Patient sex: M
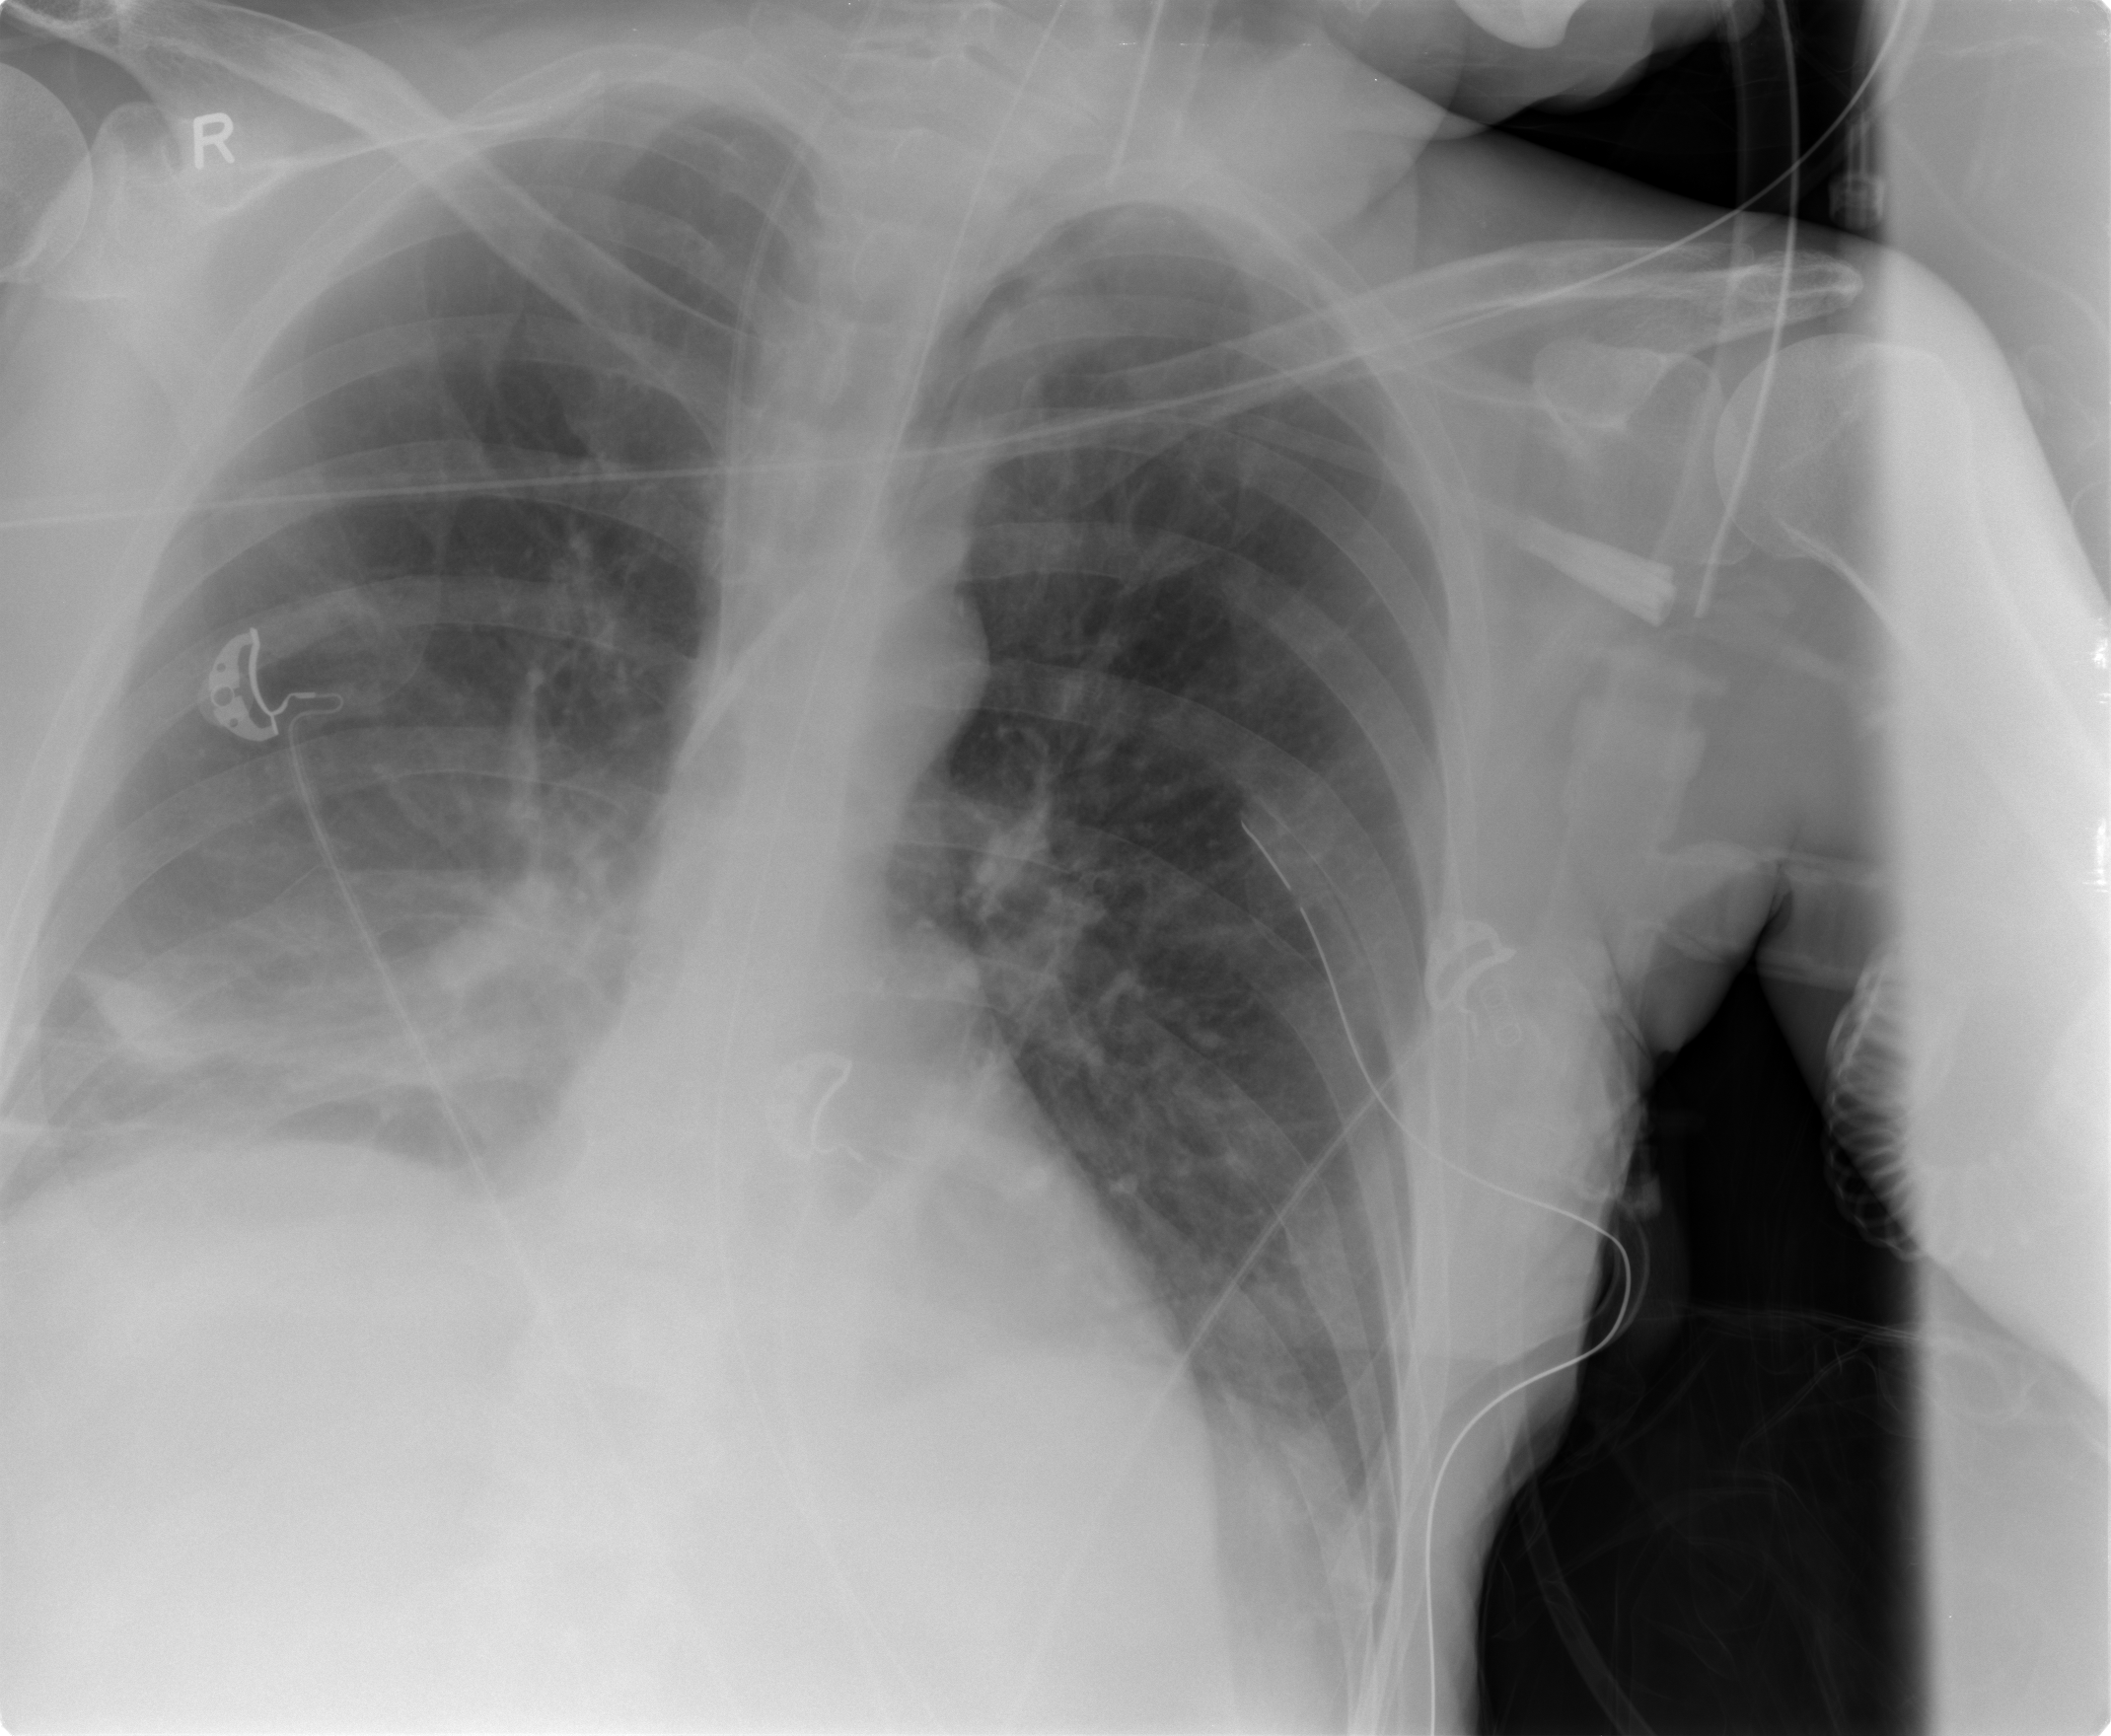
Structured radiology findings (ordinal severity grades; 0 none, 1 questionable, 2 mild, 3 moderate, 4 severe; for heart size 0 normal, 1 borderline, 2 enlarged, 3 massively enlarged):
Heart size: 0
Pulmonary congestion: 1
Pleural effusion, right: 2
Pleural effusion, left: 0
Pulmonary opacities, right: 1
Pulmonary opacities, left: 0
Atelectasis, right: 2
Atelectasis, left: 0